Question: I need a small help here.
I have an ArrayAdapter which contains 2 strings, I want to show user 1st part of the ArrayAdapter and when the users clicks on a particular item i want to get the ID of that specific item and post it.
In the below image as you can see i wamt to show JAVA to user and want to send JAVAs ID when users click on button.

Code:
'''
private class getSkillsList extends AsyncTask<String, Void, Void> {
private String dataFetchedFromURL = "";
@Override
protected Void doInBackground(String... skillListURL) {
try {
String newUrl = skillListURL[0];
URL url = new URL(newUrl);
HttpURLConnection httpURLConnection = (HttpURLConnection) url.openConnection();
InputStream inputStream = httpURLConnection.getInputStream();
BufferedReader bufferedReader = new BufferedReader(new InputStreamReader(inputStream));
String line = "";
while (line != null) {
line = bufferedReader.readLine();
dataFetchedFromURL = dataFetchedFromURL + line;
}
System.out.print("DATA: " + dataFetchedFromURL);
JSONArray root = new JSONArray(dataFetchedFromURL);
skillList = new ArrayList<String>();
for (int i = 0; i < root.length(); i++) {
JSONObject jsonObjectHoldingCountries = root.getJSONObject(i);
HashMap<String, Integer> skillsMap = new HashMap<>();
skillsMap.put(jsonObjectHoldingCountries.optString("lookupValue"), jsonObjectHoldingCountries.getInt("lookupValueId"));
}
} catch (IOException | JSONException e) {
e.printStackTrace();
}
return null;
}
@Override
protected void onPostExecute(Void aVoid) {
super.onPostExecute(aVoid);
ArrayAdapter<String> adapter;
for(int i=0; i<skillsMap.size();i++){
skillList.add(String.valueOf(skillsMap.get(i)));
}
adapter = new ArrayAdapter<String>(Skills.this, android.R.layout.simple_list_item_1, skillList);
acSkillTextView.setAdapter(adapter);
}
}
'''
# 1 UPDATE:
Now i have updated my code and storing the JSON response in HashMap with first key is String and Value is Integer.
And when i tried to add those Hashmap in adapter in post execute method it shows NULL in autocompletetext dropdown.
# 2 UPDATE:
I got my solution, I first inserted all my received data into a HashMap and then from hashmap i inserted key value into an array and displayed that array in dropdown using adapter. Cheers! Thanks guys :)
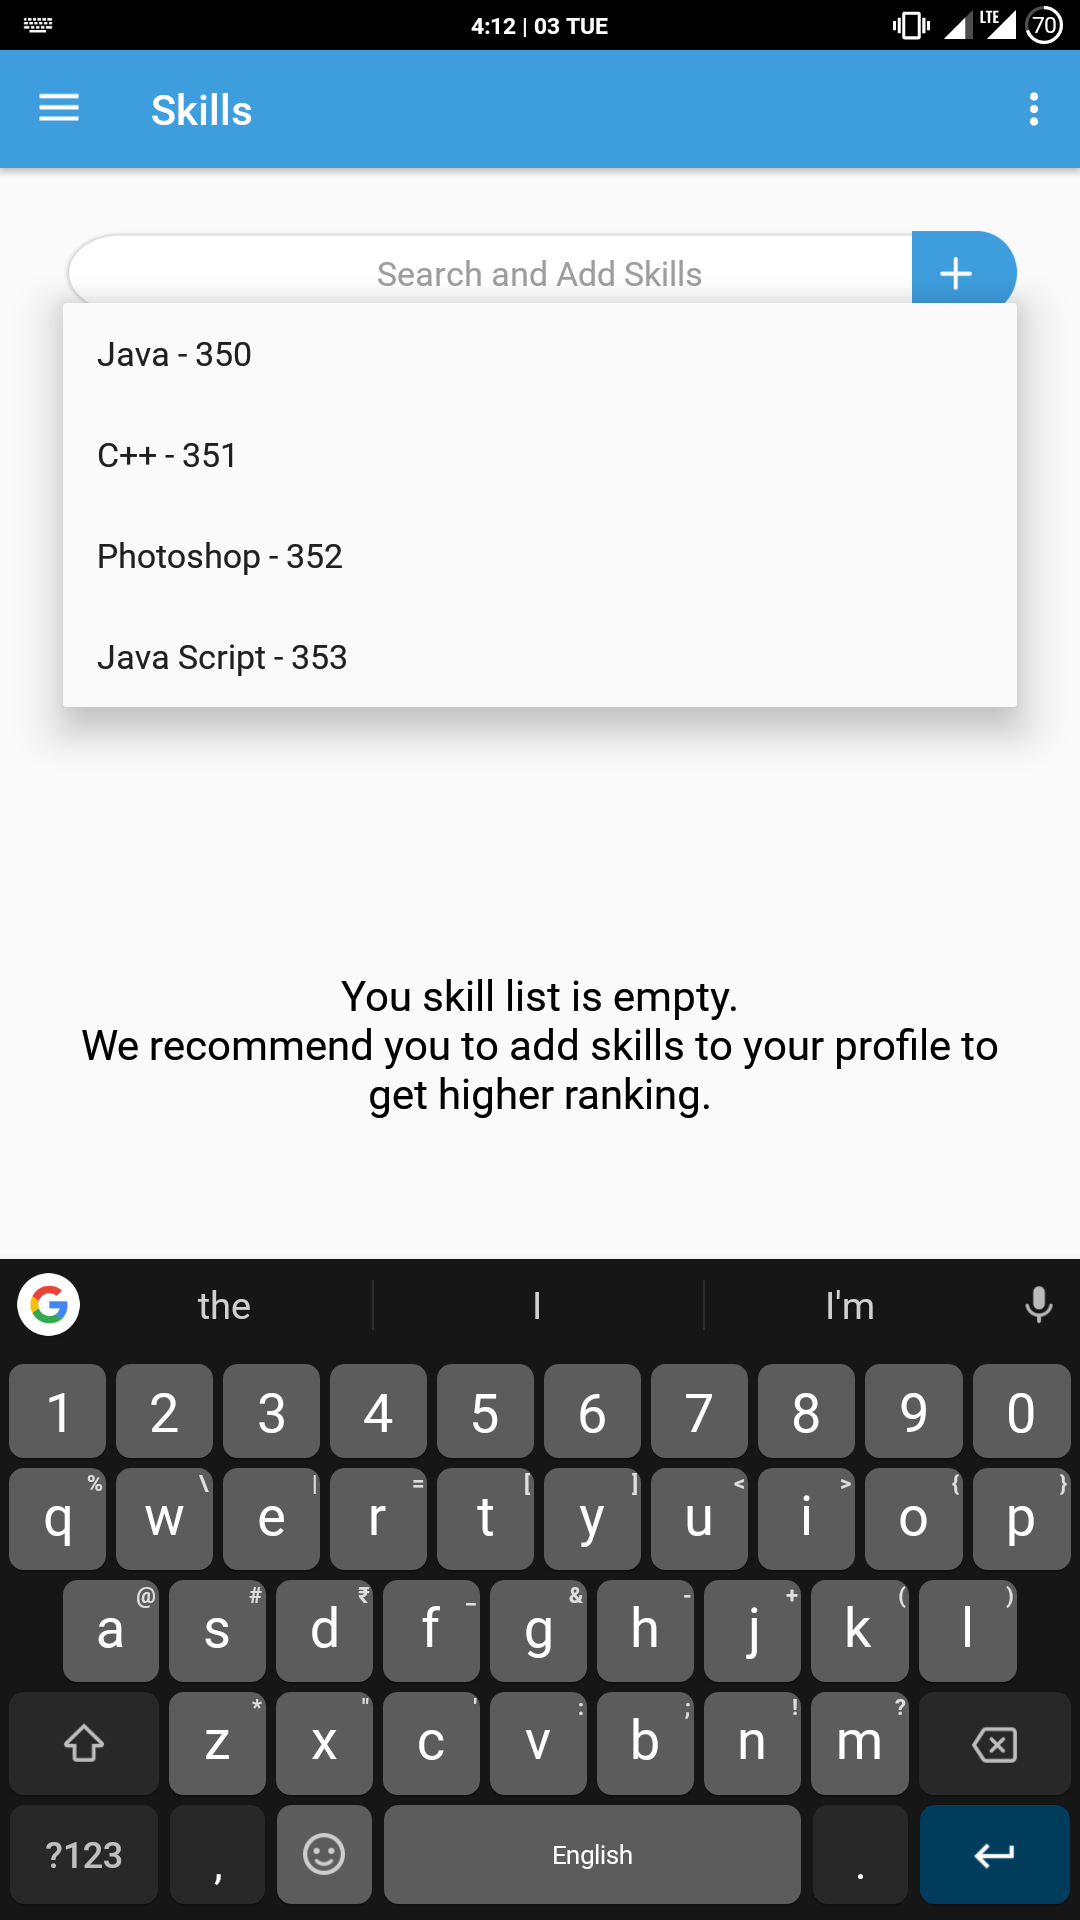
Answer: try hashmap with name and id and array with just name . according to position you can get your your id from hashmap.
let me explain you .
'''
hashmap.put("java","350");
hashmap.put("c++","351");
'''
now make an array of data
'''
array.add("java");
array.add("c++");
'''
now on selecting position no 1 , you can get respective id.